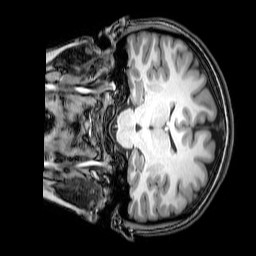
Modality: T1w
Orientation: coronal
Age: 18
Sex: female